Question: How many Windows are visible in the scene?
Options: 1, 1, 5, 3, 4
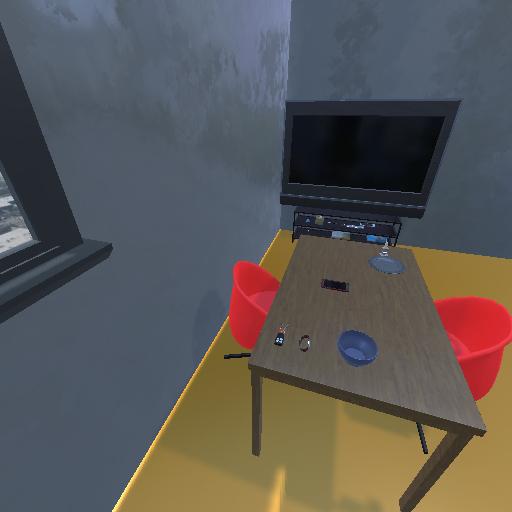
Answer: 1